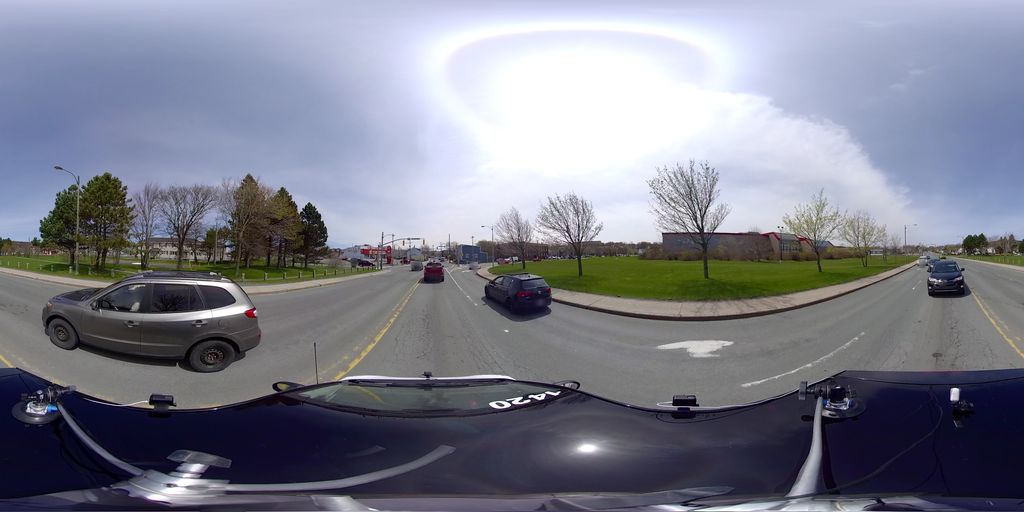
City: st_johns